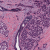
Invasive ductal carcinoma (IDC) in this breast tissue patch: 1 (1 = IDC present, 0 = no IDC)